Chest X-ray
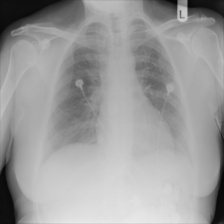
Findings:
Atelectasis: negative
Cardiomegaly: negative
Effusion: negative
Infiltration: positive
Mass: negative
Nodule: negative
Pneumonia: negative
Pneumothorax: negative
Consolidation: negative
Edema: positive
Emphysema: negative
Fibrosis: negative
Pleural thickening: negative
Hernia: negative